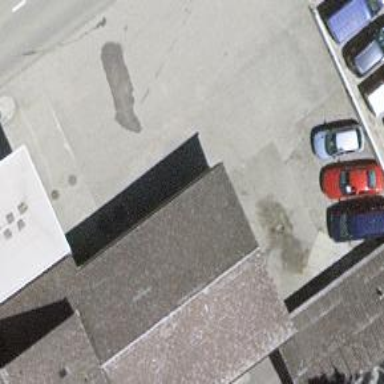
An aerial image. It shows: Car repair shop.